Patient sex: F
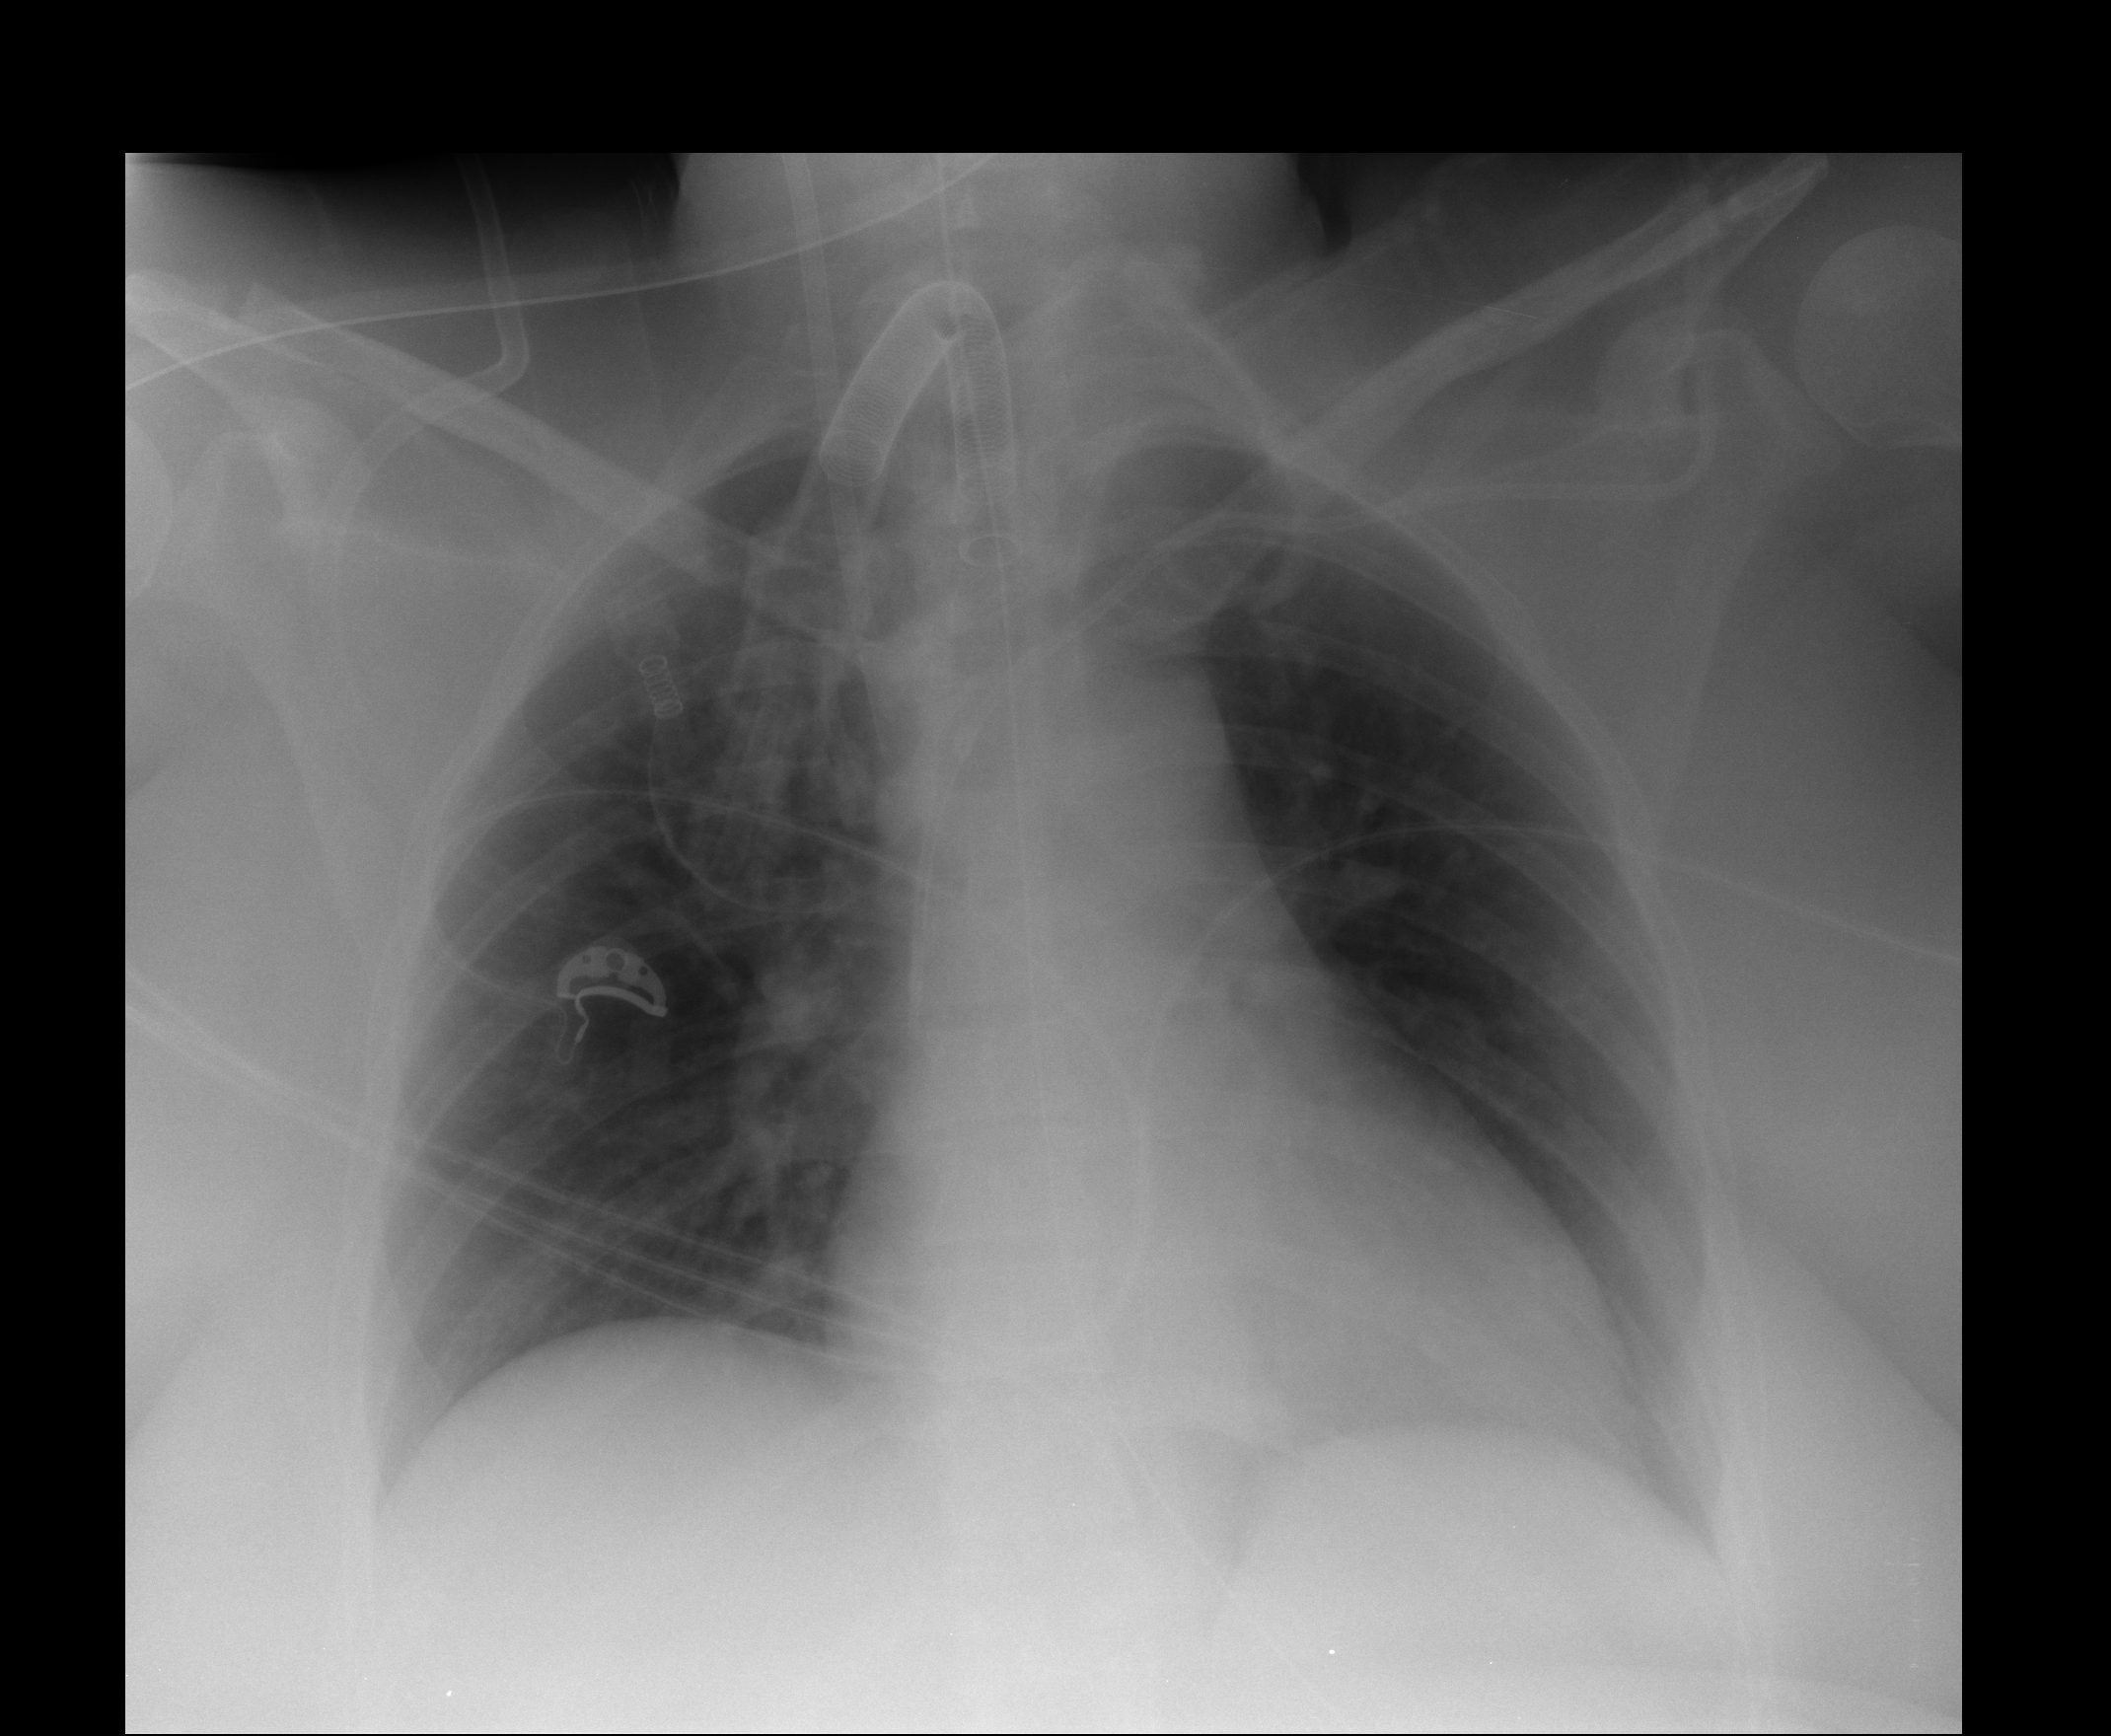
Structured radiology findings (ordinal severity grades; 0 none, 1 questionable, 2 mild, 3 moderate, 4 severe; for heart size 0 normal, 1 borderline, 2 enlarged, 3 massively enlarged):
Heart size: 0
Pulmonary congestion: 0
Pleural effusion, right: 0
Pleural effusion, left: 1
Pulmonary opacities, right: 0
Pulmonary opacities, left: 0
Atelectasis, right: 0
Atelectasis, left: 0